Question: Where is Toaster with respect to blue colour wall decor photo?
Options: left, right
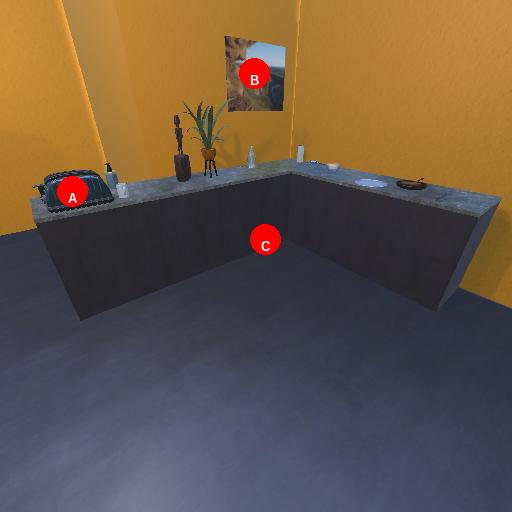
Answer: left